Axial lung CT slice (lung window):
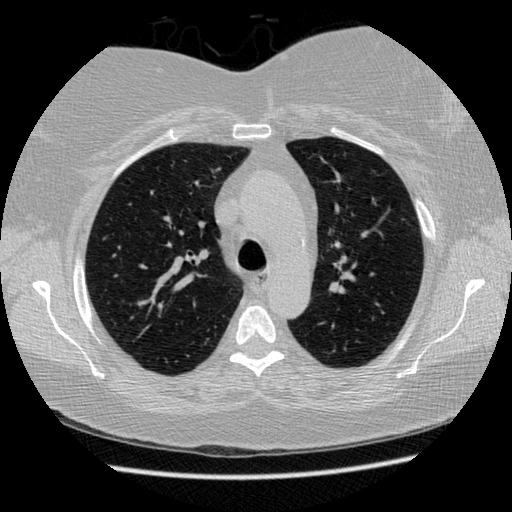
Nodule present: no